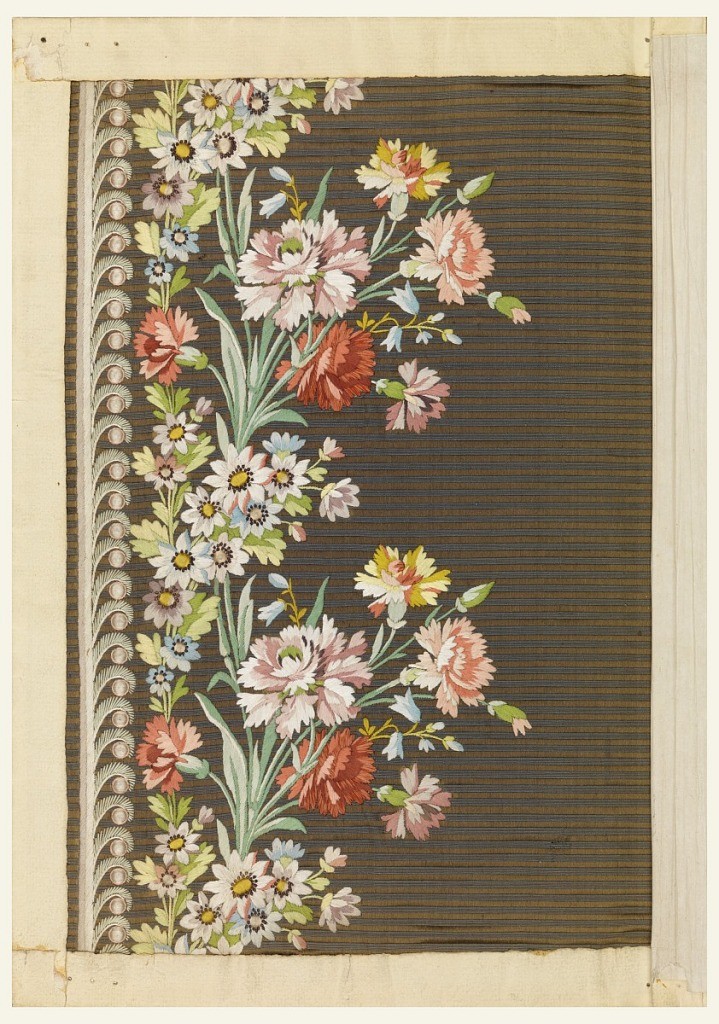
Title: Embroidery sample
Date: late 18th–early 19th century
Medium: silk embroidery on silk foundation, paper folder Technique: embroidered on compound weave
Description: Embroidered sample for men's silk waistcoats, with a design of carnations on a horizontally striped brown ground.